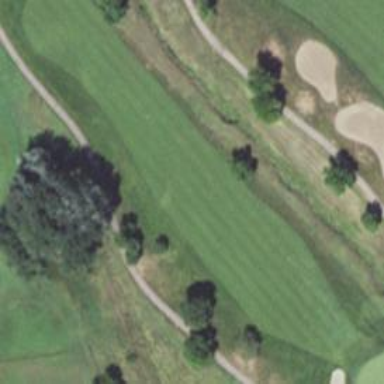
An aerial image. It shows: Golf hole.